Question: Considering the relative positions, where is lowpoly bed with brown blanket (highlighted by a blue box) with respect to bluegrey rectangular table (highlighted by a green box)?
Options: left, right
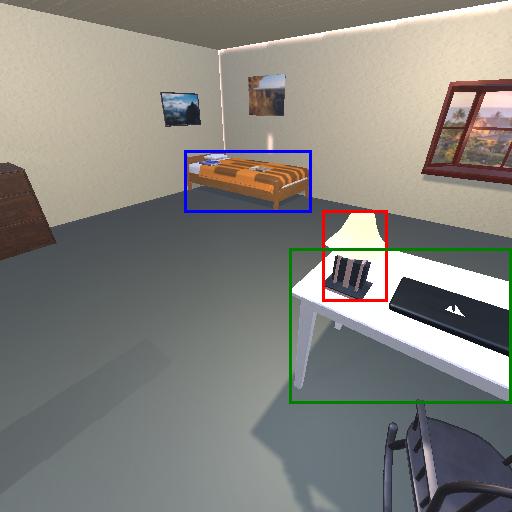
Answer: left